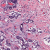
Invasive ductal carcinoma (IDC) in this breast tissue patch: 1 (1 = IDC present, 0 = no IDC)